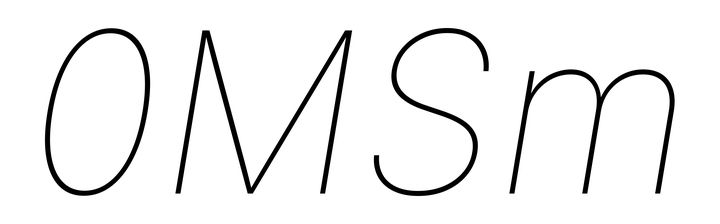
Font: Inter-Italic_Thin_Italic